Field crop: maize
Growth stage: 2
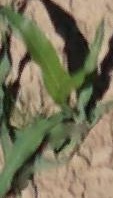
Species: maize